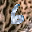
Label: 6